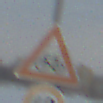
Verkehrszeichen: RadverkehrRechts
Zusatzzeichen unten: Geschwindigkeit60
Umgebung: Outdoor, Nature
Tageszeit: SunriseSunset
Wetter: PartlyCloudy
Licht: Natural
Jahreszeit: NotSpecified
Kontrast: LowContrast